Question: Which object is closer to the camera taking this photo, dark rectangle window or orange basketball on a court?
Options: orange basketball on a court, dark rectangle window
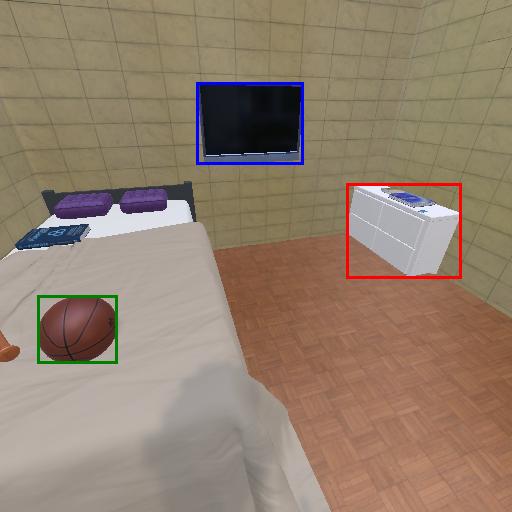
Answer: orange basketball on a court